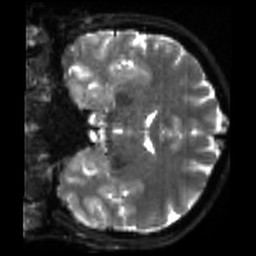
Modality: sbref
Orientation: coronal
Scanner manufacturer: siemens
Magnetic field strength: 3 T
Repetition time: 4 s
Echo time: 0.0594 s